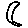
Label: moon